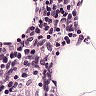
Metastatic tissue present: no